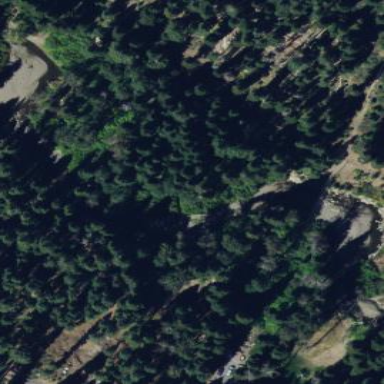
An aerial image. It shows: Evergreen woodland with needle-leaved trees.